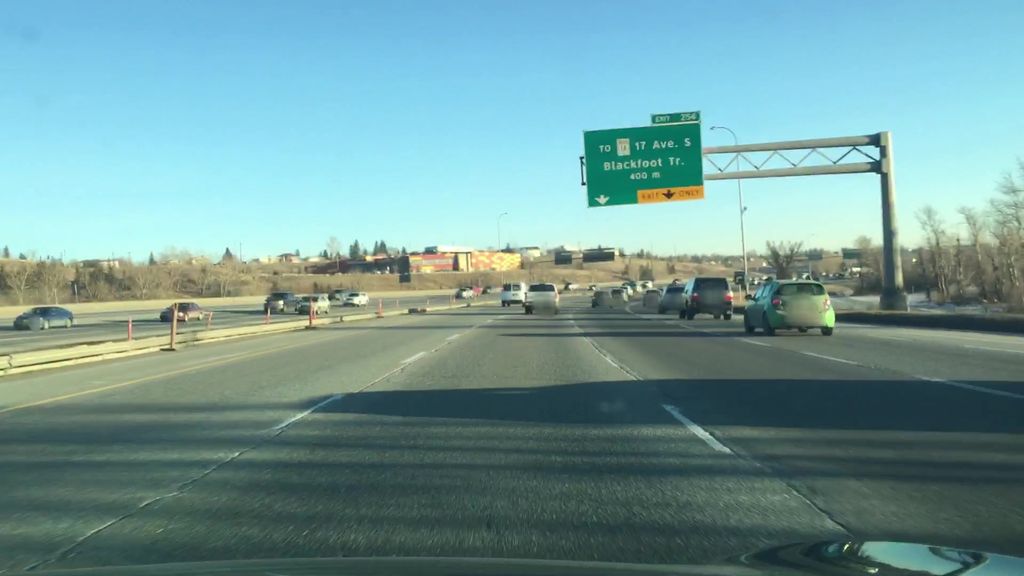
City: calgary